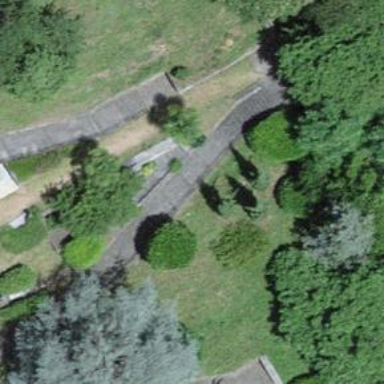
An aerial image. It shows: Set of steps made of paving stones.